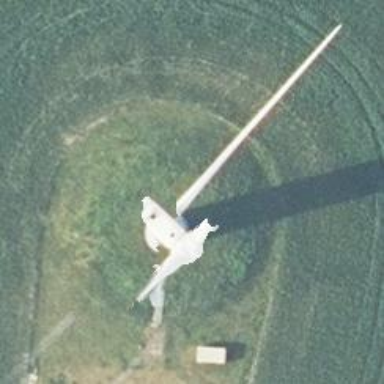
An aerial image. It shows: Wind generator with horizontal axis. The generator is wind turbine.